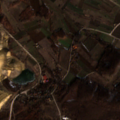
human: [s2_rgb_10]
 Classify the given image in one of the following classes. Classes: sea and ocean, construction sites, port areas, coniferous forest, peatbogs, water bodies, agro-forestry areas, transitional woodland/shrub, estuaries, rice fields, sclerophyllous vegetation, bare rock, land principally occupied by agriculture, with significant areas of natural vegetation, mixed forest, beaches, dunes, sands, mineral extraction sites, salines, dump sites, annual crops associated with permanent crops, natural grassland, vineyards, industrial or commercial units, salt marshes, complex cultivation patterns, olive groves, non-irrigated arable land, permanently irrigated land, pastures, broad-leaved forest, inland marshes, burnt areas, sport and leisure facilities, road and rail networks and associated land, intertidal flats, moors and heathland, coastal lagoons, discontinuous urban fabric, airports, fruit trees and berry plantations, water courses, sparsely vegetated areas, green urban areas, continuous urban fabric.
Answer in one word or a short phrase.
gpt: mineral extraction sites, complex cultivation patterns, land principally occupied by agriculture, with significant areas of natural vegetation, broad-leaved forest, transitional woodland/shrub